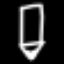
Label: pencil